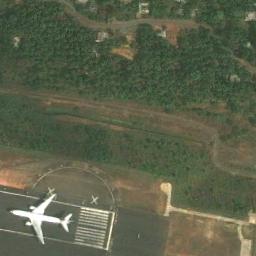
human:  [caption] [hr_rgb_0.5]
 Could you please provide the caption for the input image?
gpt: A plane on the runway and the lawn beside .

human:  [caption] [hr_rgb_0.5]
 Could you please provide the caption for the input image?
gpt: An airplane is parked on the runway by the grass .

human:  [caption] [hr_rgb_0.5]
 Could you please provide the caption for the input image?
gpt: There is an airplane on the runway with a large lawn by the runway .

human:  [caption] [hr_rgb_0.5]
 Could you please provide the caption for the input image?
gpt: An airplane was on the runway, With thick woods around it .

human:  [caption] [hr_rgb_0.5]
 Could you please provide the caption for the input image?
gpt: One plane is on the ground next to the green space .